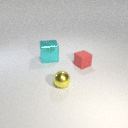
large cyan metal cube behind small yellow metal sphere